Interaction volume radius: 10 \u00c5
Interaction volume height: 35 \u00c5
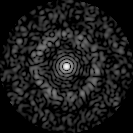
Disorder parameter: 0.8231